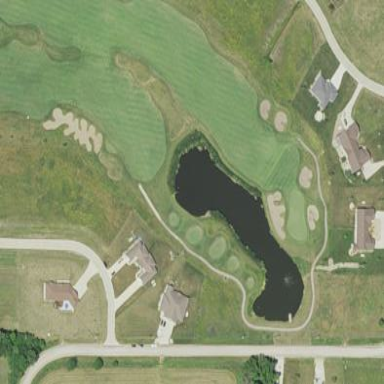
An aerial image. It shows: Grassy area designated as golf fairway.